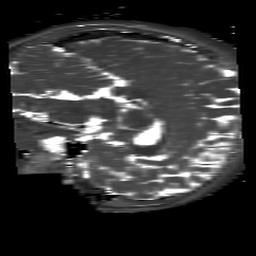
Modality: T2map
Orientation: sagittal
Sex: male
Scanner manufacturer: siemens
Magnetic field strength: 3 T
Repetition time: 4 s